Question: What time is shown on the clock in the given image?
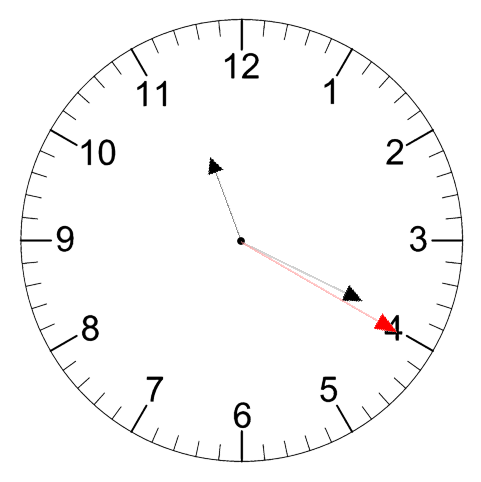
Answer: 11:19:20